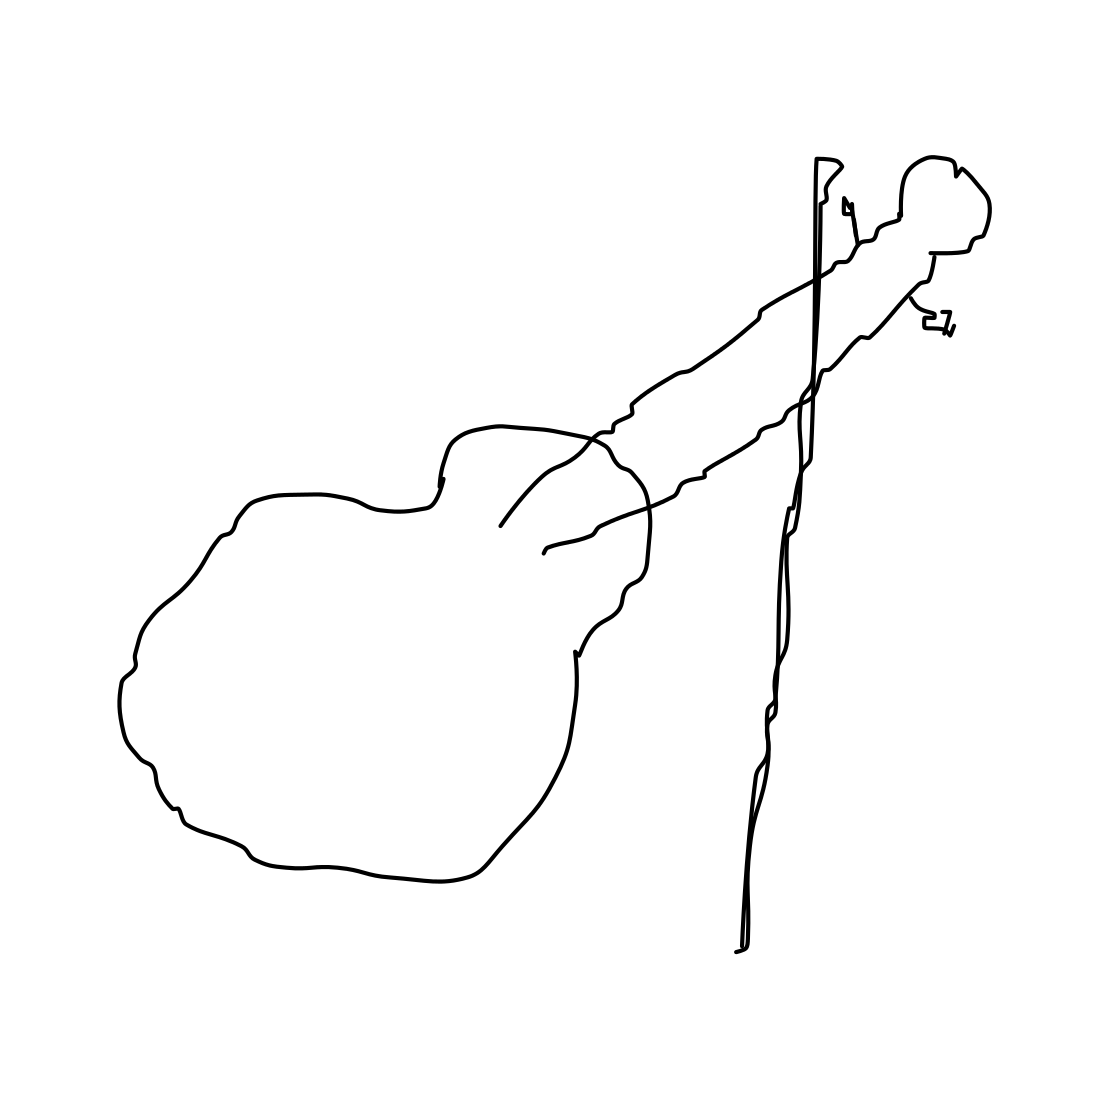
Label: violin